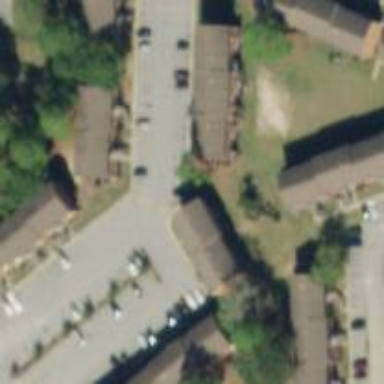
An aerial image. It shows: Residential road.